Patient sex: F
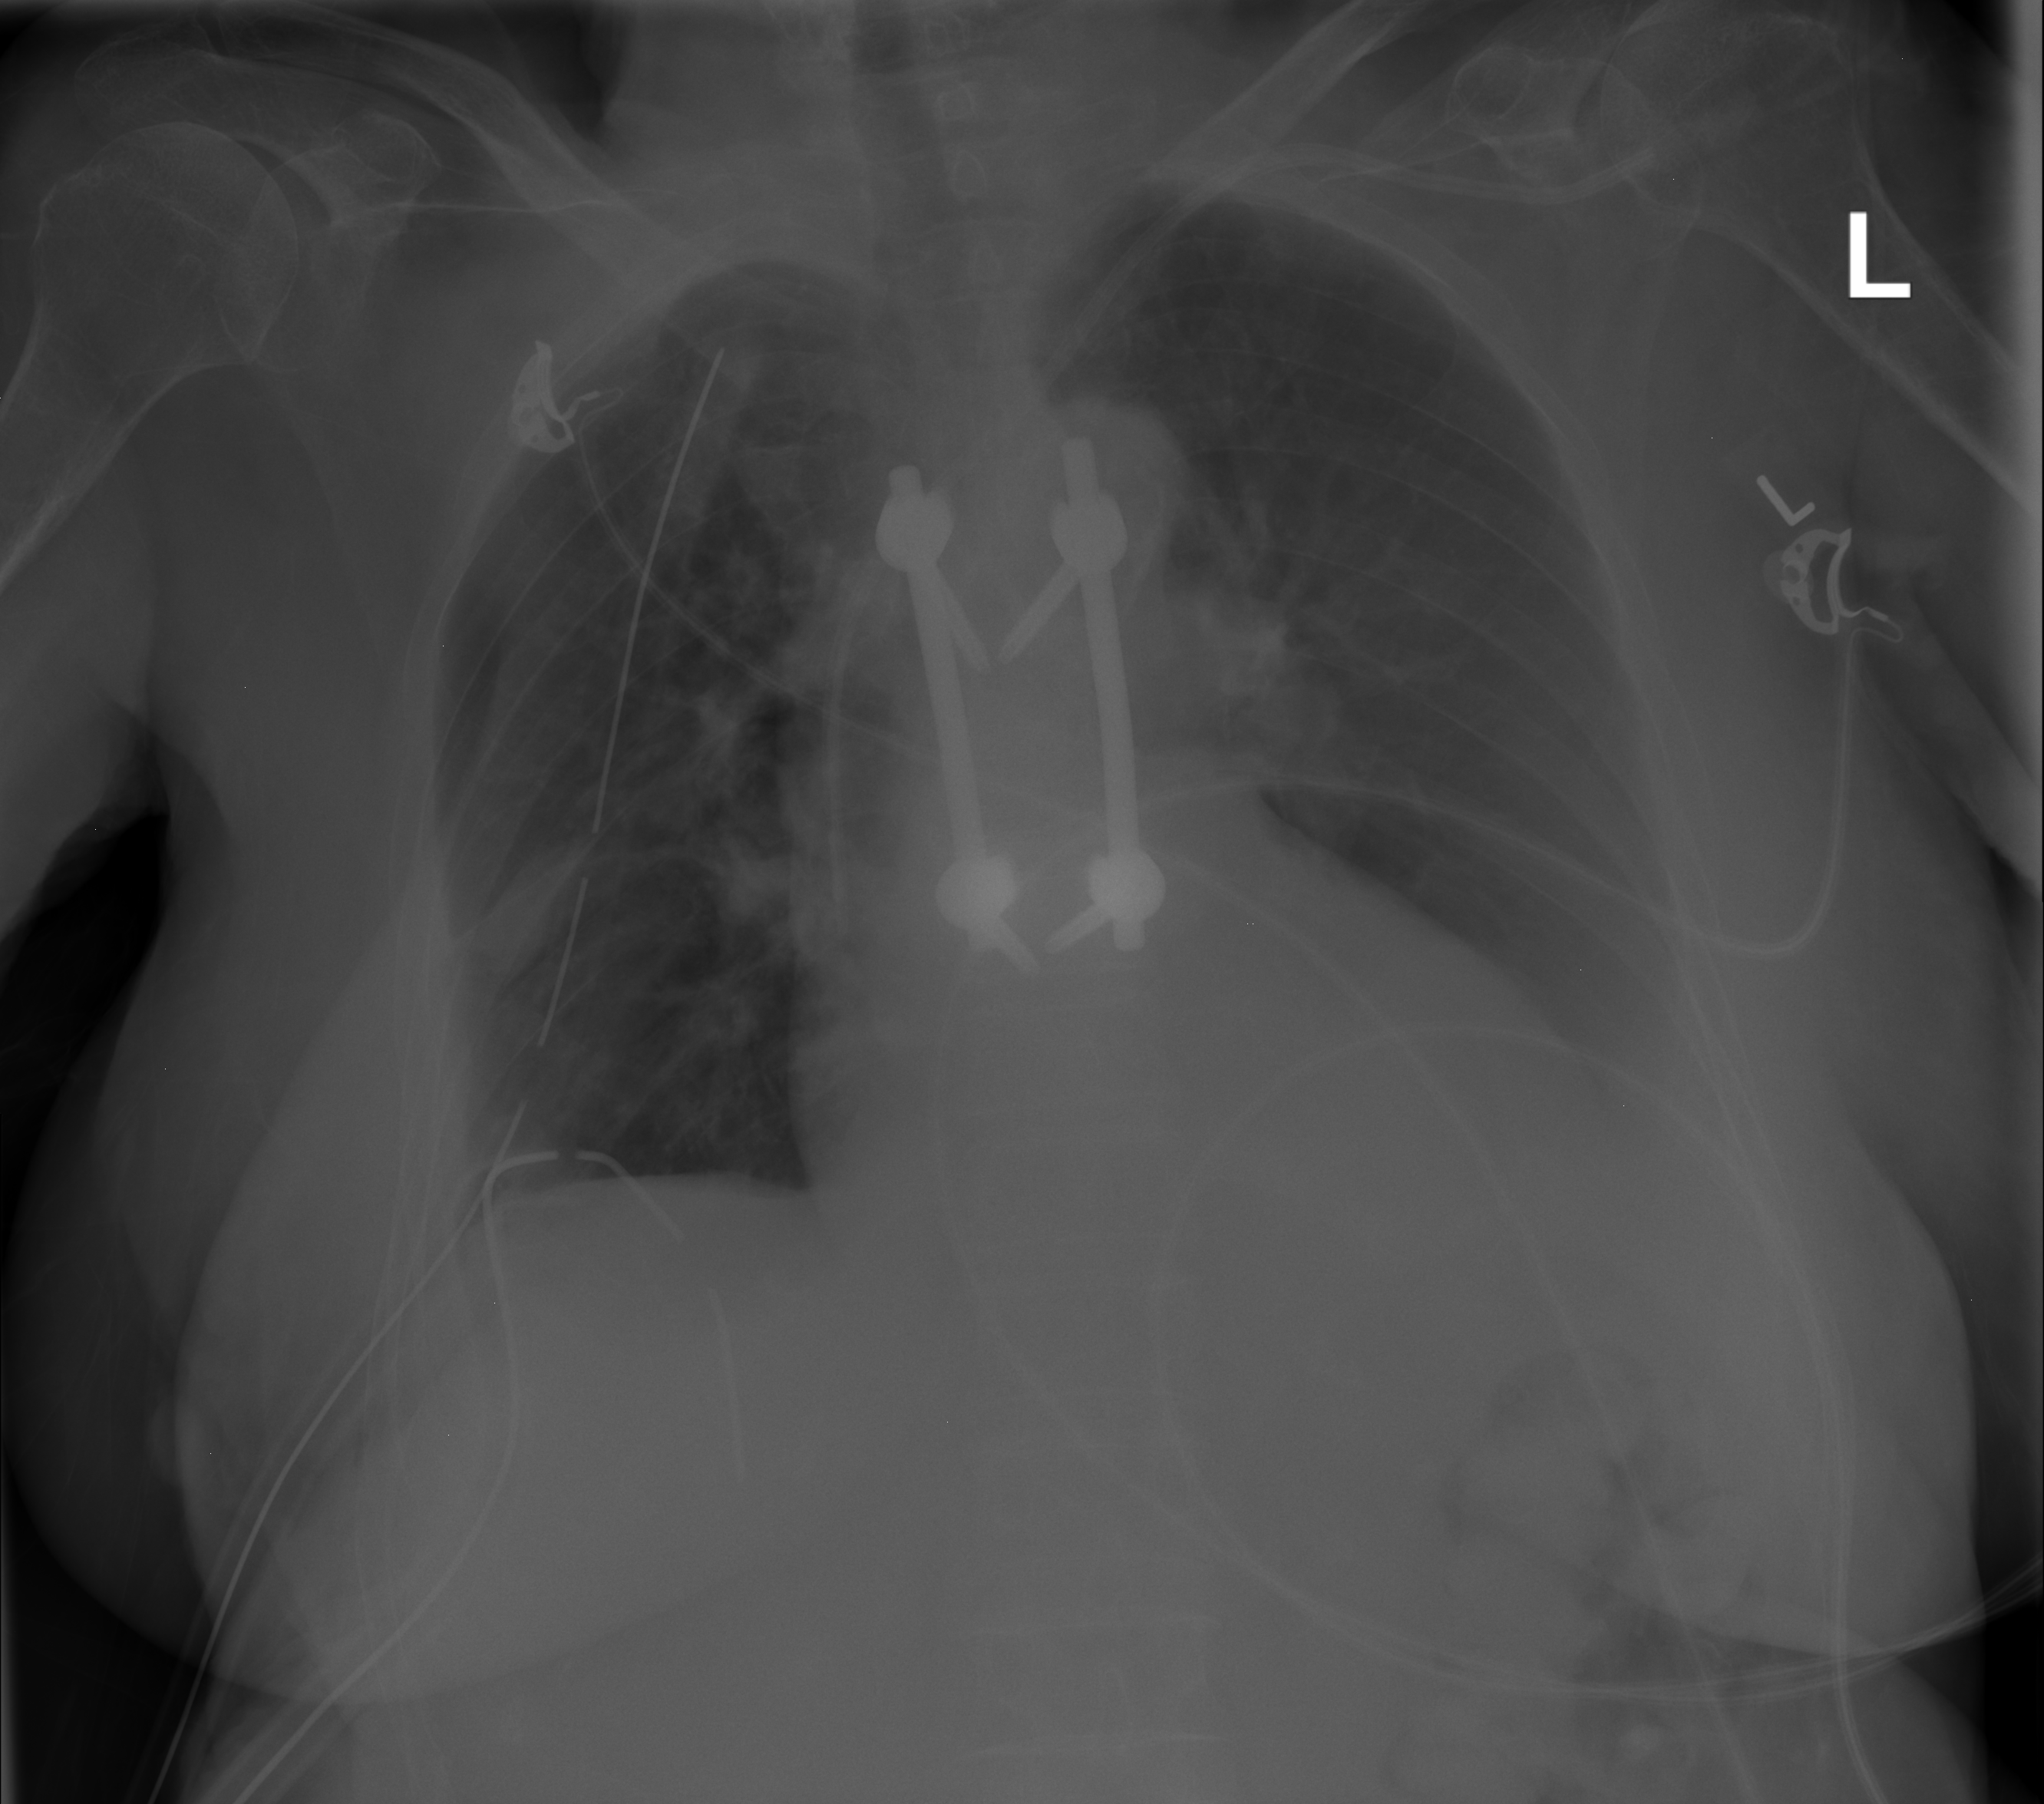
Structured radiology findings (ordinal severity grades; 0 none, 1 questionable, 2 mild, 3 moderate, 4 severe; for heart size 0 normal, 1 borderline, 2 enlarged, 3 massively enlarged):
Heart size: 0
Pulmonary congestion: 1
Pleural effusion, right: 1
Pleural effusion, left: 2
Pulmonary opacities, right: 2
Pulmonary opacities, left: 0
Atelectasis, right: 2
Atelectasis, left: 1